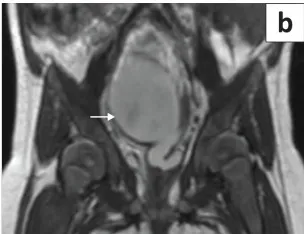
(b) T2 coronal image showed a large, well-defined, tubular, cystic structure in the pelvic midline, which demonstrated a suspicious communication with the prostatic urethra inferiorly.
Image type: radiology (mri)